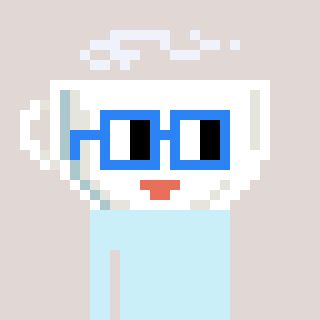
a pixel art character with square blue glasses, a mug-shaped head and a magenta-colored body on a warm background